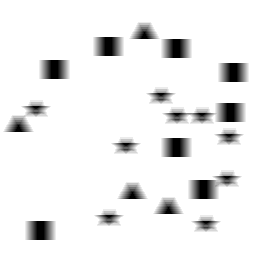
Squares: 8
Triangles: 4
Stars: 9
Total shapes: 21